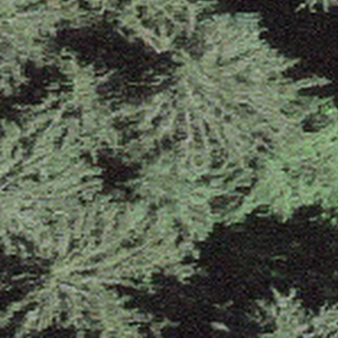
Label: other